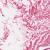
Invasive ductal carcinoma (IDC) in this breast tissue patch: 0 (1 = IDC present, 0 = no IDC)